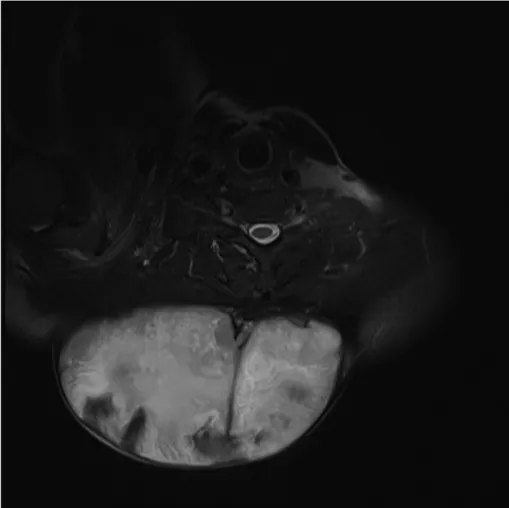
(B) Axial T2-weighted MRI images showed an oval mass with high signal intensity and debris with low signal intensity at the surrounding capsule.
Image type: radiology (mri)